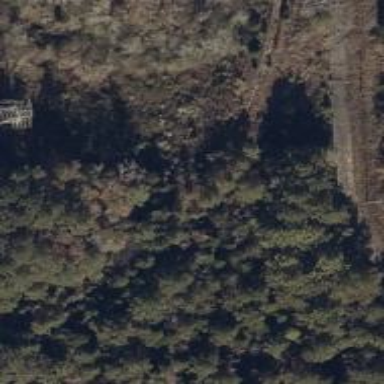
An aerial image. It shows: Disused railway spur.